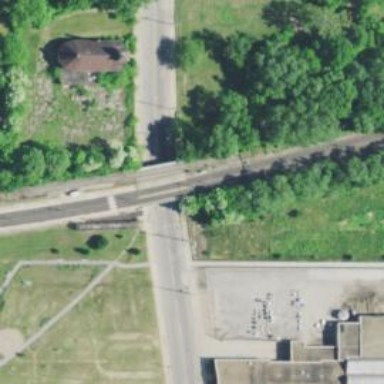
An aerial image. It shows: Bridge for light rail railway electrified with contact line.